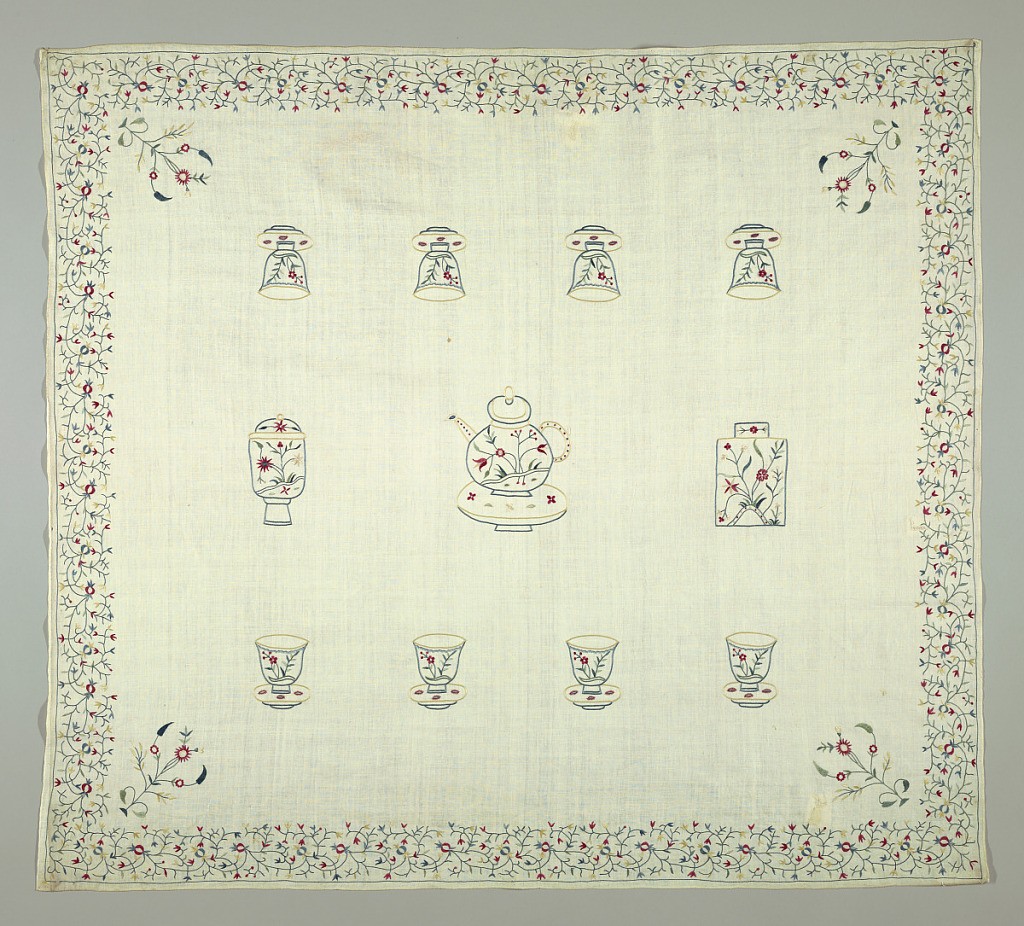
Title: Cover
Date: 18th century
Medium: silk embroidery; linen ground Technique: stem, satin, roumanian and buttonhole embroidery stitches on plain weave
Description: White cloth embroidered with a design of a tea pot, a tea caddy, another container and eight cups without handles in two blues, two greens, red, pink and yellow. A 2 1/4 inch floral border in the same colors on all four sides. A flowering plant in the same colors rises diagonally from each corner.